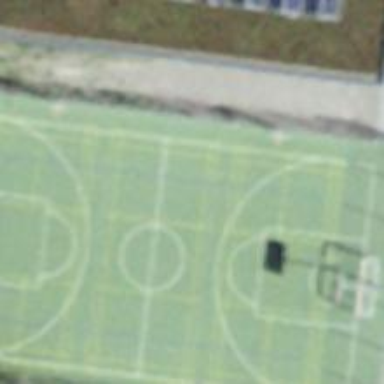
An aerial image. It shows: Basketball court in the leisure land pitch.